Question: I have an app made for iphone 5 screen size. I don't want to use auto layout so i turned it off.
I just want the iphone 6 to resize the content by default.
What should i do, with auto layout turned my app look like this in different sizes :

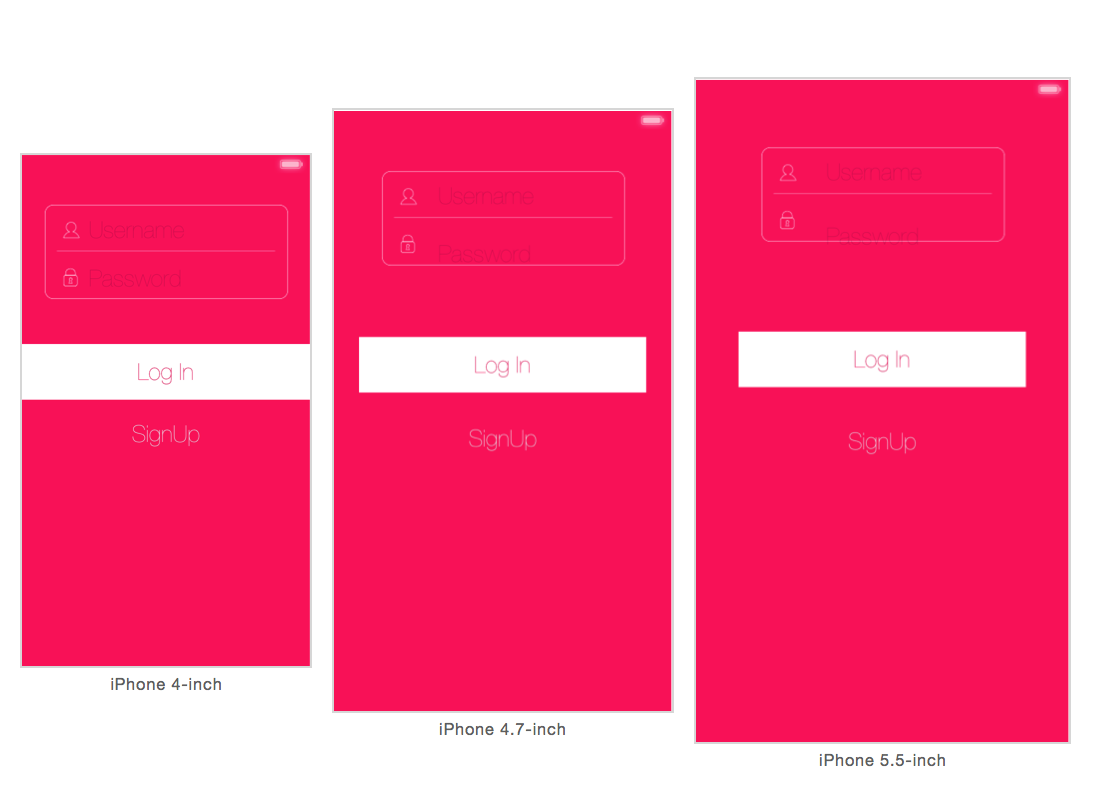
Answer: Remove launch image for iPhone 6/6 plus and launch screens from your project if added and there is no need to turn off Autolayout , it does not depend on that.!